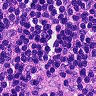
Metastatic tissue present: no